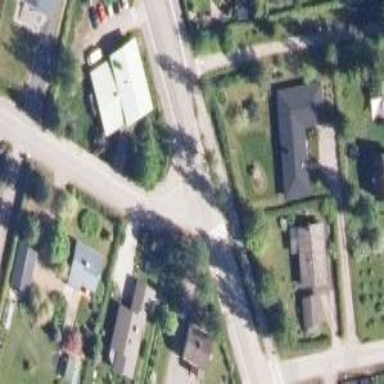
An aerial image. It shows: Cycleway.